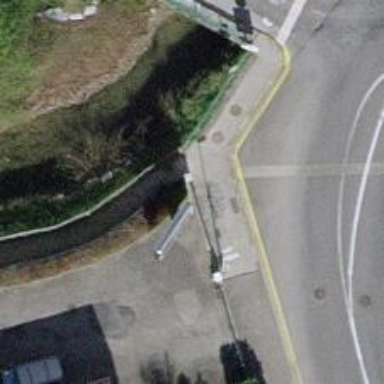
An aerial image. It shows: Trash bin attached to support pole.